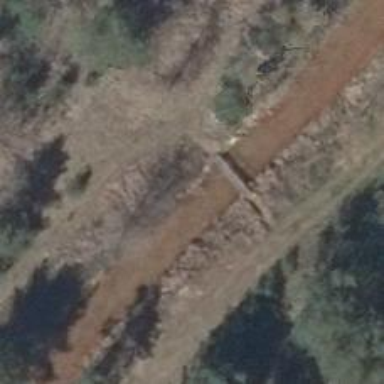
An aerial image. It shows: Path leading to bridge.